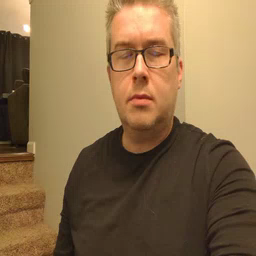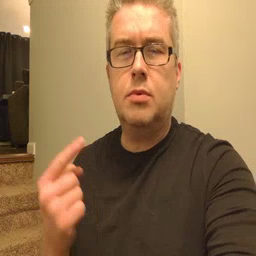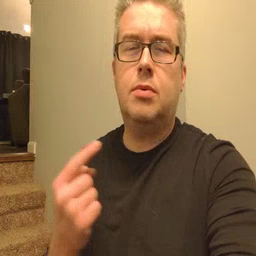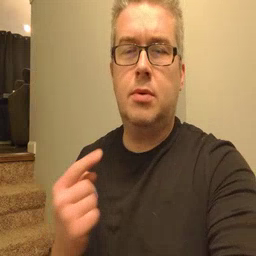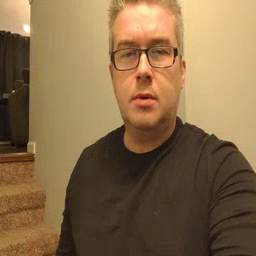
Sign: owie